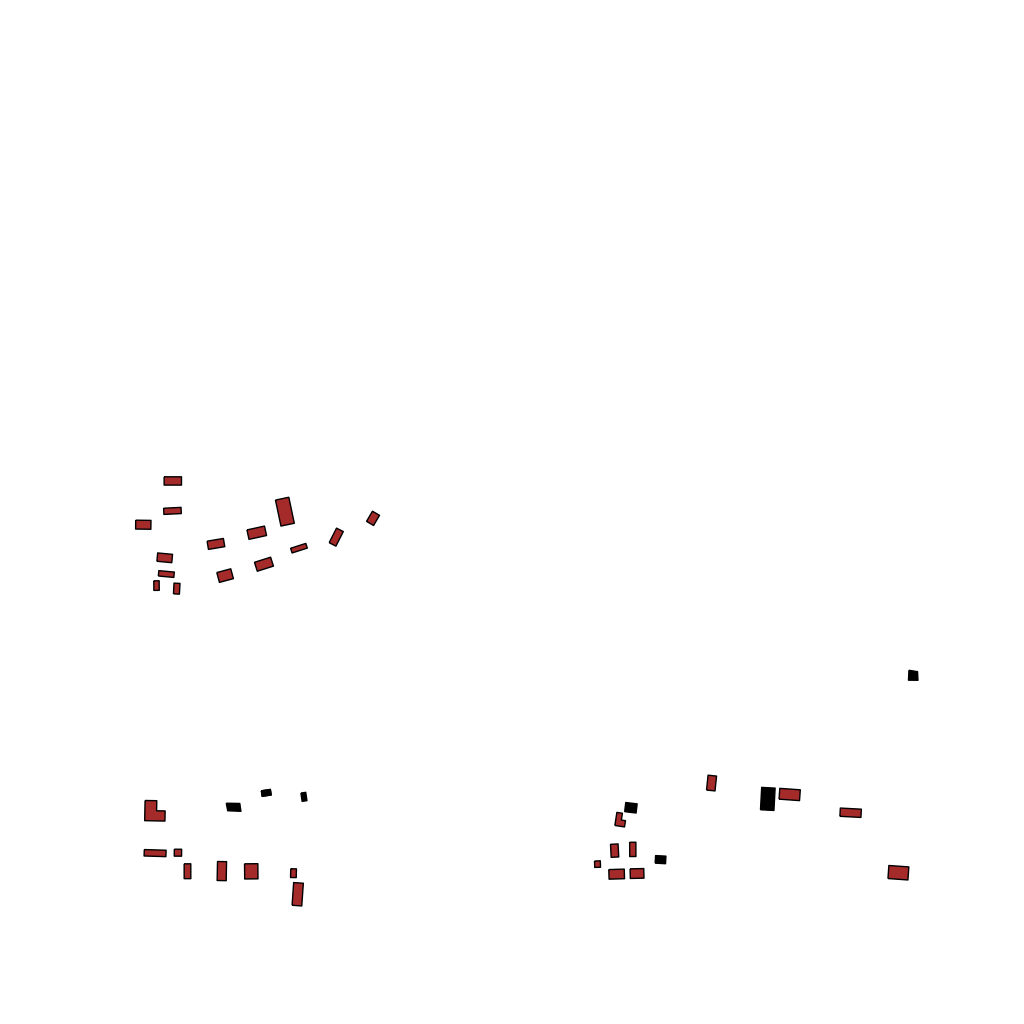
Tags: overhead vector_map, recreation, residential, individual_rise, low_rise, density_1, Building, Facility, 1.0 km²